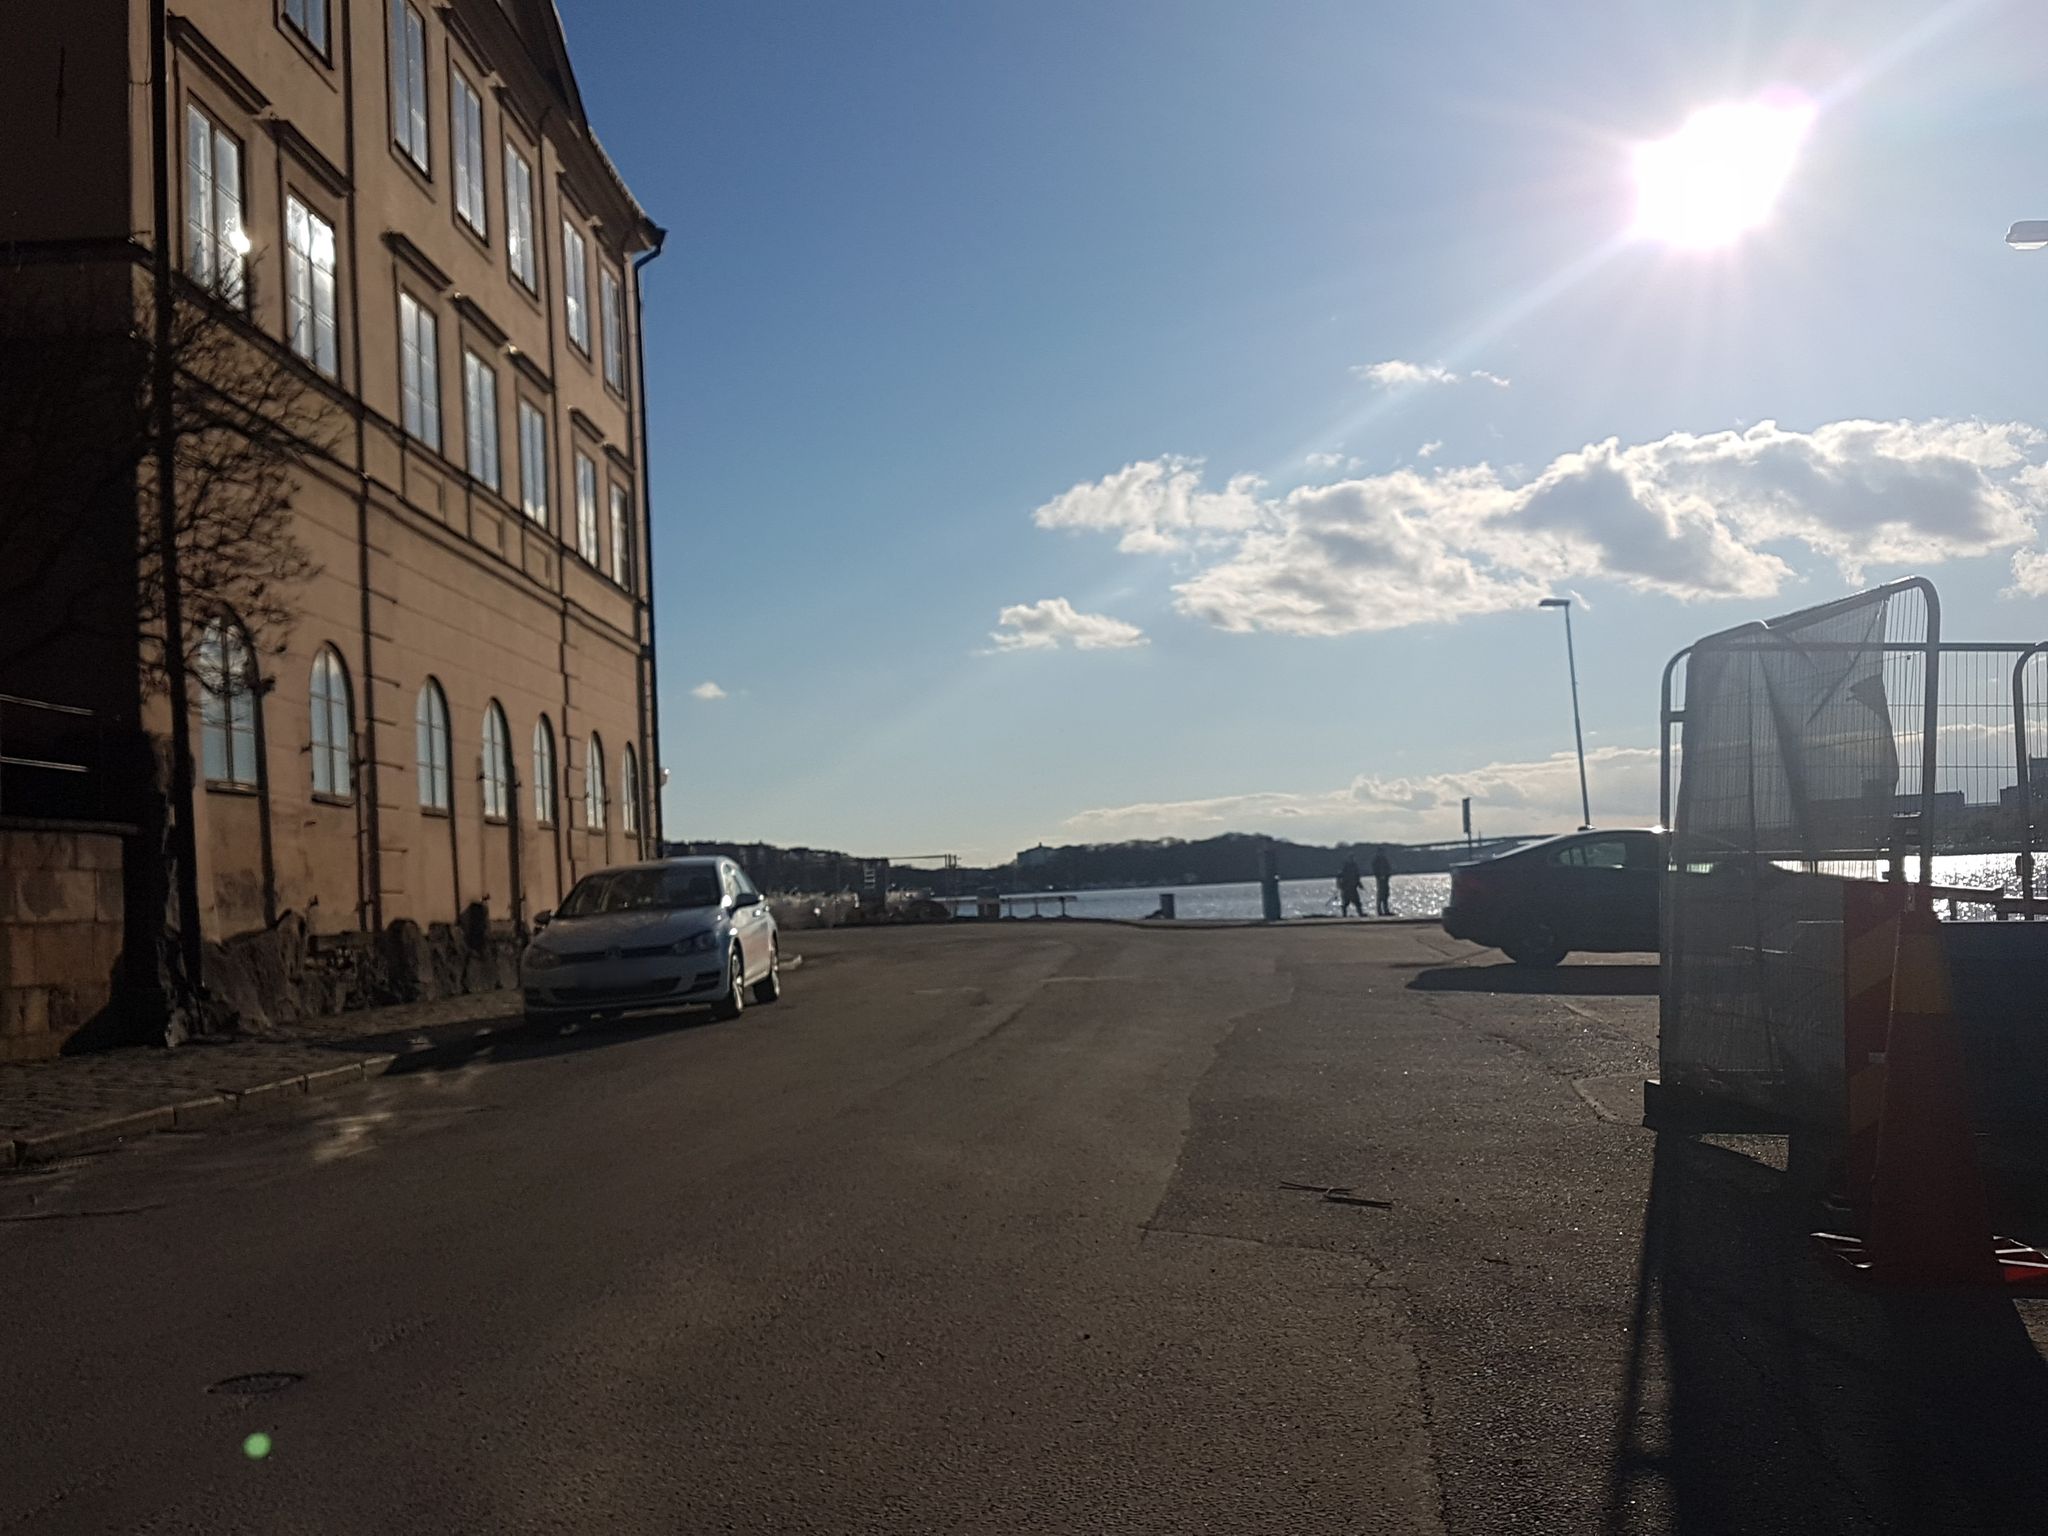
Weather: clear
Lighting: day
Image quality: good
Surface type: walking surface
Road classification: unclassified, steps, footway
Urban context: urban centre
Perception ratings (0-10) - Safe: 4.2, Lively: 6.76, Beautiful: 6.85, Boring: 7.92, Depressing: 4.51, Wealthy: 6.54